Question: I have followed the paper <URL> for computing KLD between two text data sets. I have changed the for-loop in the end to return the probability distribution of two data sets to test if both sum to 1:
'''
import re, math, collections
def tokenize(_str):
stopwords = ['and', 'for', 'if', 'the', 'then', 'be', 'is', 'are', 'will', 'in', 'it', 'to', 'that']
tokens = collections.defaultdict(lambda: 0.)
for m in re.finditer(r"(\w+)", _str, re.UNICODE):
m = m.group(1).lower()
if len(m) < 2: continue
if m in stopwords: continue
tokens[m] += 1
return tokens
#end of tokenize
def kldiv(_s, _t):
if (len(_s) == 0):
return 1e33
if (len(_t) == 0):
return 1e33
ssum = 0. + sum(_s.values())
slen = len(_s)
tsum = 0. + sum(_t.values())
tlen = len(_t)
vocabdiff = set(_s.keys()).difference(set(_t.keys()))
lenvocabdiff = len(vocabdiff)
""" epsilon """
epsilon = min(min(_s.values())/ssum, min(_t.values())/tsum) * 0.001
""" gamma """
gamma = 1 - lenvocabdiff * epsilon
""" Check if distribution probabilities sum to 1"""
sc = sum([v/ssum for v in _s.itervalues()])
st = sum([v/tsum for v in _t.itervalues()])
ps=[]
pt = []
for t, v in _s.iteritems():
pts = v / ssum
ptt = epsilon
if t in _t:
ptt = gamma * (_t[t] / tsum)
ps.append(pts)
pt.append(ptt)
return ps, pt
'''
I have tested with
'd1 = """Many research publications want you to use BibTeX, which better organizes the whole process. Suppose for concreteness your source file is x.tex. Basically, you create a file x.bib containing the bibliography, and run bibtex on that file.""" d2 = """In this case you must supply both a \left and a
ight because the delimiter height are made to match whatever is contained between the two commands. But, the \left doesn't have to be an actual 'left delimiter', that is you can use '\left)' if there were some reason to do it."""'
'sum(ps)' = 1 but 'sum(pt)' is way smaller than 1 when:

Is there something that is not correct in the code or else? Thanks!
In order to make both pt and ps sum to 1, I had to change the code to:
'''
vocab = Counter(_s)+Counter(_t)
ps=[]
pt = []
for t, v in vocab.iteritems():
if t in _s:
pts = gamma * (_s[t] / ssum)
else:
pts = epsilon
if t in _t:
ptt = gamma * (_t[t] / tsum)
else:
ptt = epsilon
ps.append(pts)
pt.append(ptt)
return ps, pt
'''
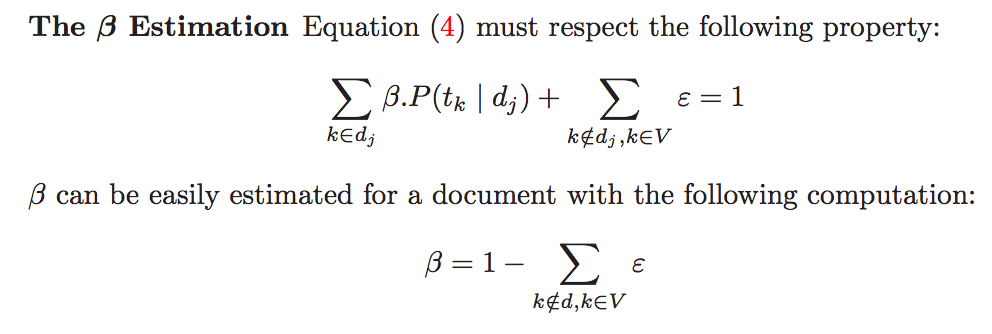
Answer: Both sum(ps) and sum(pt) are the total probability mass of _s and _t (by "support of s" I mean all words that appear in _s, regardless of the words that appear in _t).
This means that
1. sum(ps)==1, since the for-loop sums over all words in _s.
2. sum(pt) <= 1, where equality will hold if the support of t is a subset of the support of s (that is, if all words in _t appear in _s). Also, sum(pt) might be close to 0 if the overlap between words in _s and _t is small. Specifically, if the intersection of _s and _t is the empty set, then sum(pt) == epsilon*len(_s).
So, I don't think there's a problem with the code.
Also, contrary to the title of the question, kldiv() does not compute the symmetric KL-divergence, but the KL-divergence between _s and a smoothed version of _t.